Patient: sex M, age 34
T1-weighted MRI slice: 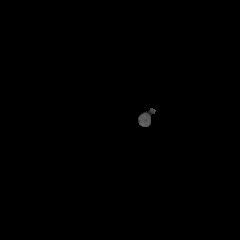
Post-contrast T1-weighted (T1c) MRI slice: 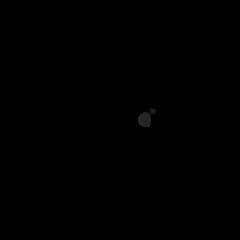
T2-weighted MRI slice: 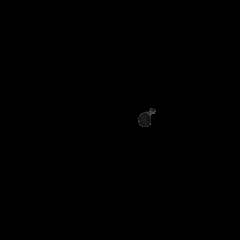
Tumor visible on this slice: no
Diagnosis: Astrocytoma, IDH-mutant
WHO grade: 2